Question: How can I use Xcode with a JGit repository instead of a Git repository? The checkout dialog offers only the types "Git" and "Subversion".
If I try to open a JGit repository as a traditional Git type, the error message says "fatal: Unable to find remote helper".

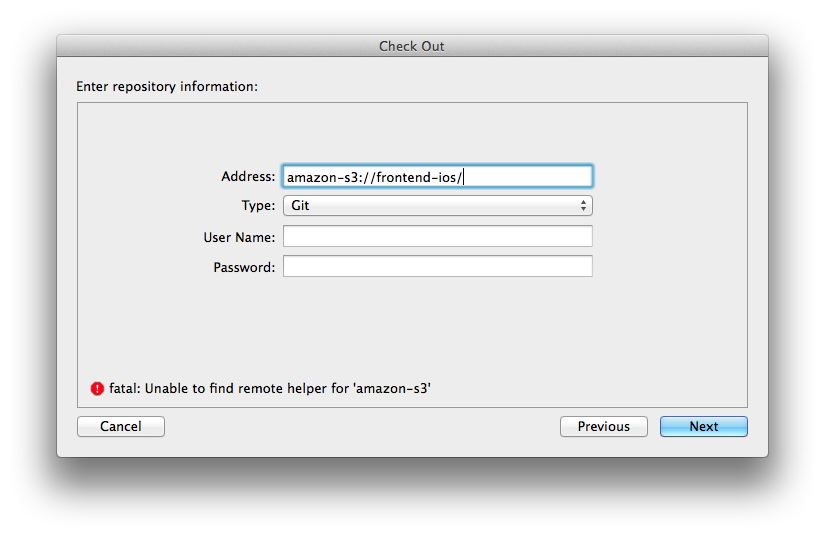
Answer: Xcode doesn't directly support a repo stored on S3 (it's something unique to JGit).
That said, you should be able to access a repo there by using a combination of <URL> and then mount the bucket containing the repo somewhere on your local filesystem. Once that's done, you'll be able to reference it using the local filesystem mountpoint.